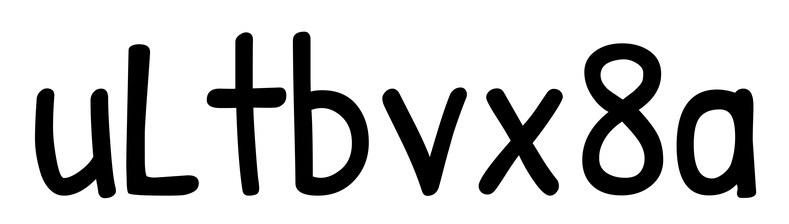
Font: PatrickHand-Regular